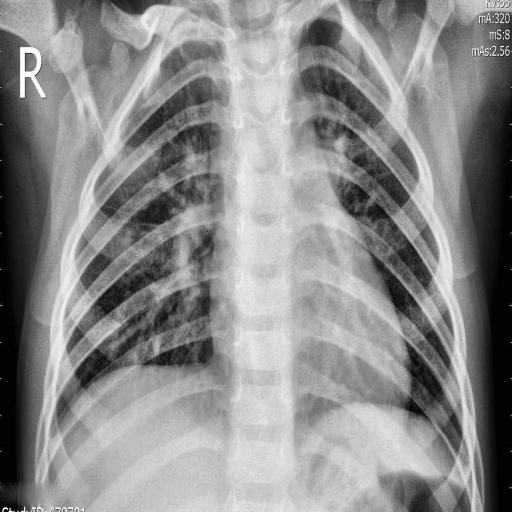
Finding: PNEUMONIA